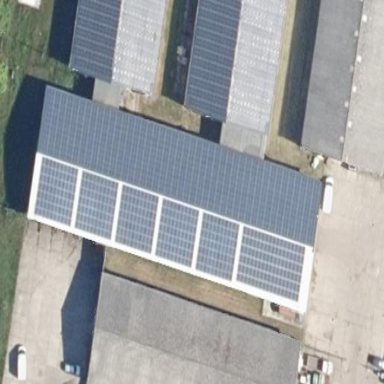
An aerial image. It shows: Building equipped with solar photovoltaic panel for generating electricity. The small installation is solar power generator.